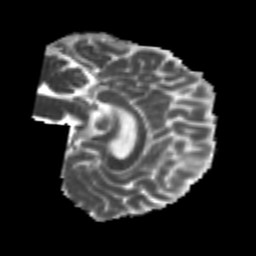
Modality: MD
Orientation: sagittal
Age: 22
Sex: male
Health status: healthy
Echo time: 0.074 s